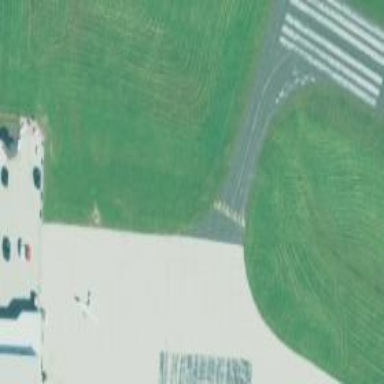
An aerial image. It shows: Image of taxiway at airport.